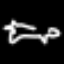
Label: airplane